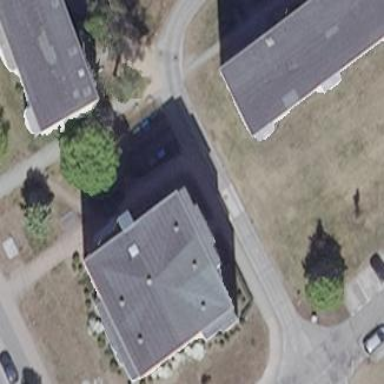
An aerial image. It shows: White building with flat grey roof.